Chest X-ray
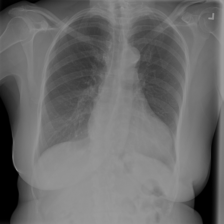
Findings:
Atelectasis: negative
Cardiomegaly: negative
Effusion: negative
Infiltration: negative
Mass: negative
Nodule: negative
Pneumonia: negative
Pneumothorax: negative
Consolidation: negative
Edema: negative
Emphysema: negative
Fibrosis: negative
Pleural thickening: negative
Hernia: negative